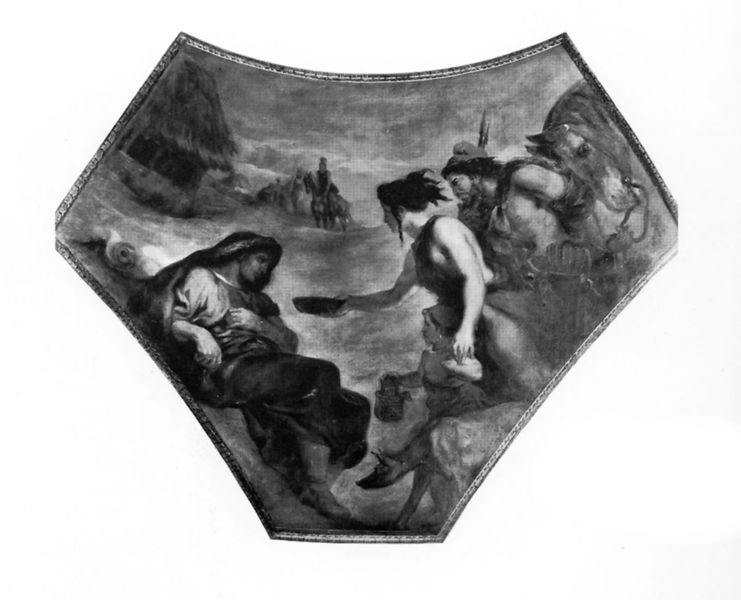
Titel: Pendentife der Kuppel der Poesie
Künstler: Eugène Delacroix
Standort: Paris, Palais Bourbon (EU - F - Ile-de-France)
Schlagwörter: felsen, gott, hand, himmel, mann, nackt, menschen, frau, kleid, zeichnung, hund, arm, schale, steine, bild, hände, gewand, kind, pferd, reiter, liegen, nebel, korb, becher, soldat, geschenk, darstellung, krieger, fresko, maria, gabe, speise, liegender, jand, dujnkel, fphrygenmütze